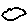
Label: cloud